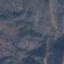
Land use / land cover: HerbaceousVegetation